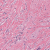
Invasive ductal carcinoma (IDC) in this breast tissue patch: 1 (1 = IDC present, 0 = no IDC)